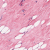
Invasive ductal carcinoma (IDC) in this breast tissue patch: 0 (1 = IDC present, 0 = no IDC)